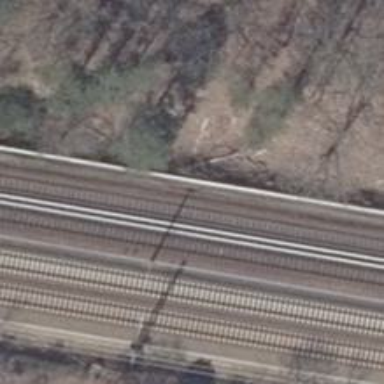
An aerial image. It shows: Light rail electrified railway.